Interaction volume radius: 5 \u00c5
Interaction volume height: 10 \u00c5
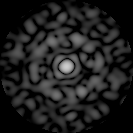
Disorder parameter: 0.8321